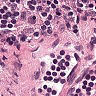
Metastatic tissue present: no